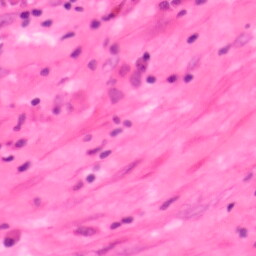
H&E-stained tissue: Colon